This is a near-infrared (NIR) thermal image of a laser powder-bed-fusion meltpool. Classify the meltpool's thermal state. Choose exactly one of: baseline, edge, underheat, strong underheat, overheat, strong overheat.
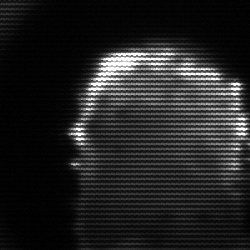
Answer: baseline